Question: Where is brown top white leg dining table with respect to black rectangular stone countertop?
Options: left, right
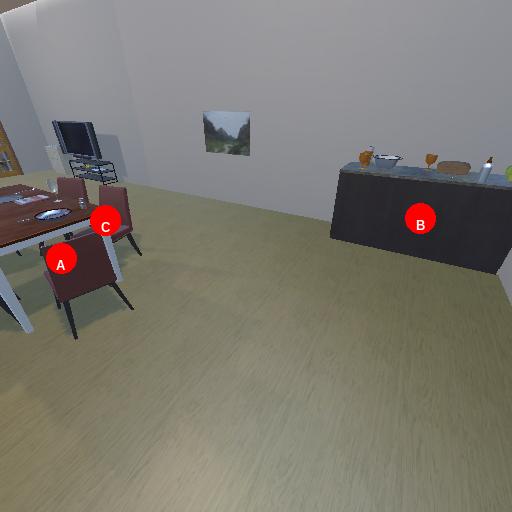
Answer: left